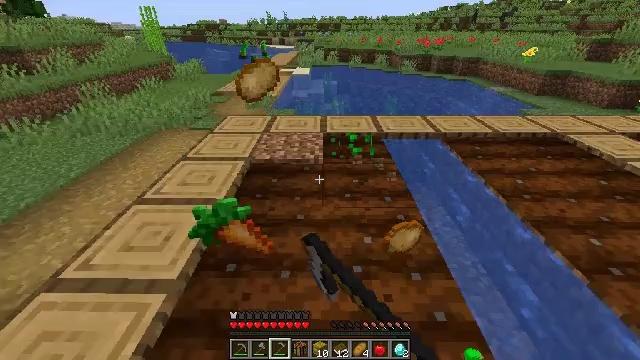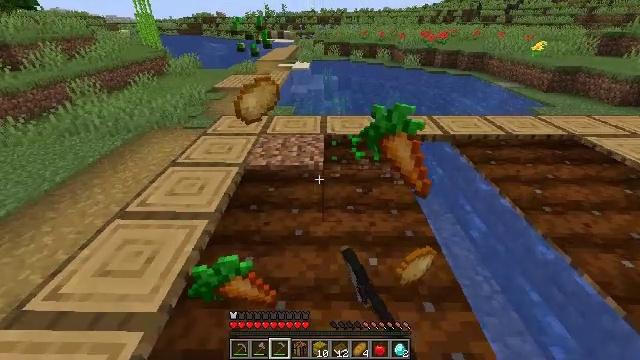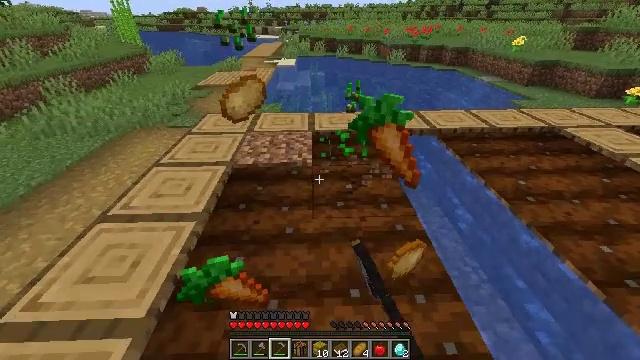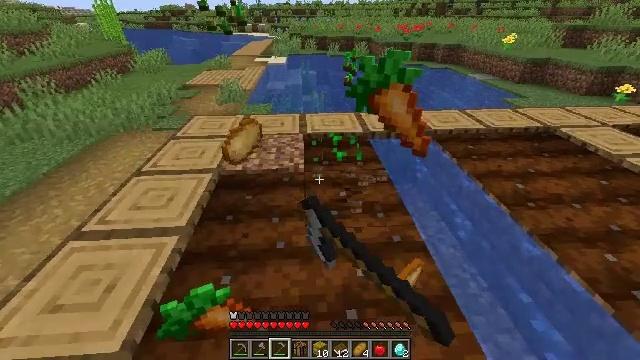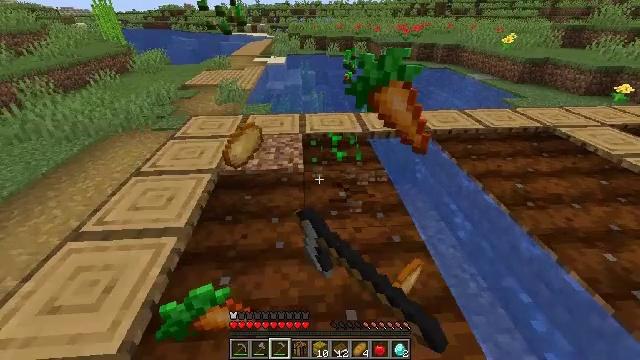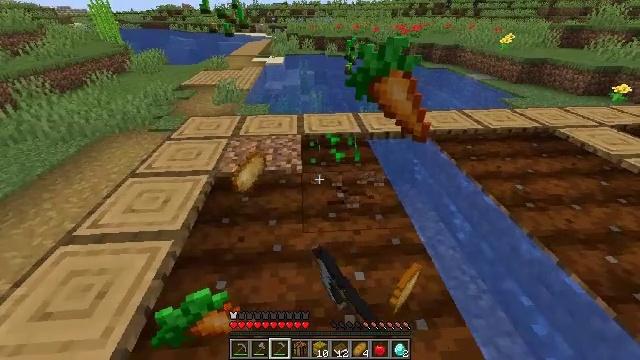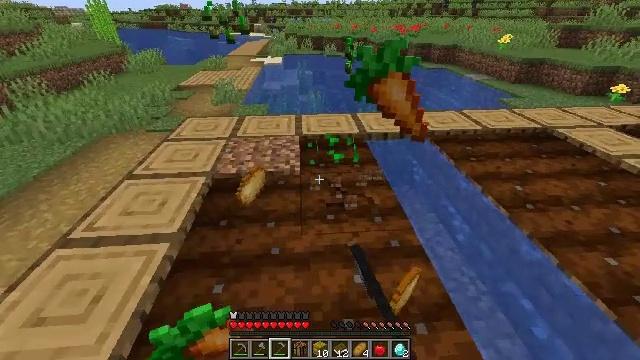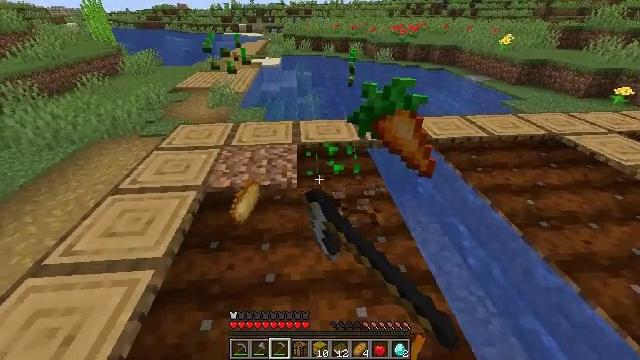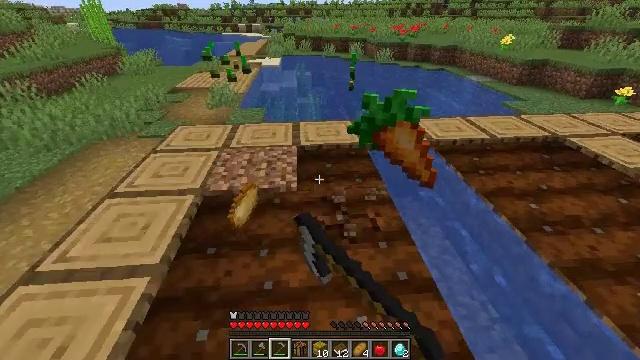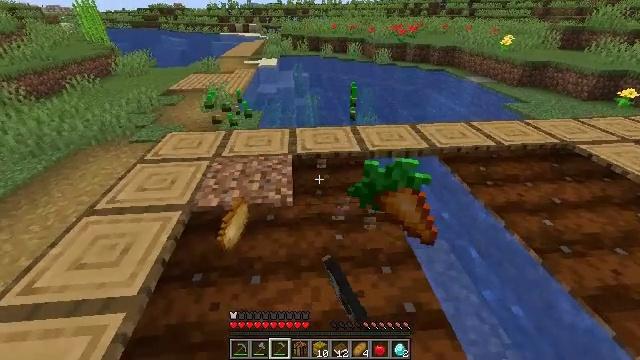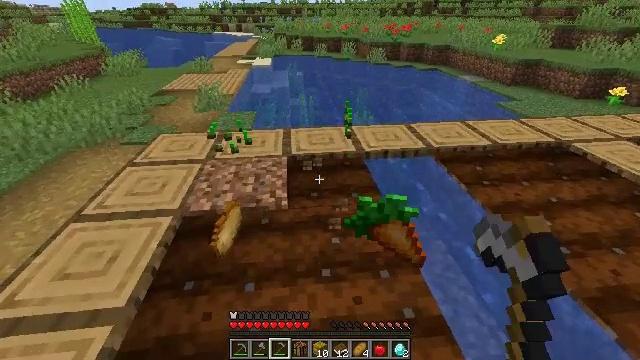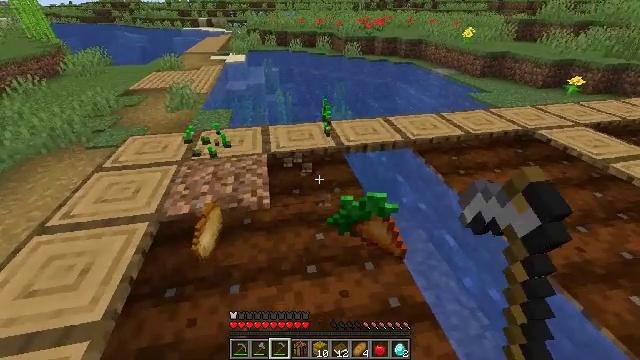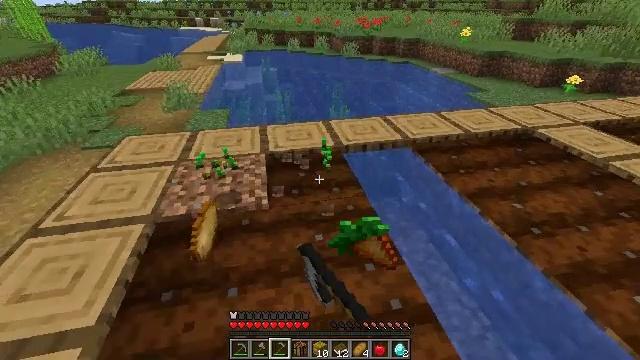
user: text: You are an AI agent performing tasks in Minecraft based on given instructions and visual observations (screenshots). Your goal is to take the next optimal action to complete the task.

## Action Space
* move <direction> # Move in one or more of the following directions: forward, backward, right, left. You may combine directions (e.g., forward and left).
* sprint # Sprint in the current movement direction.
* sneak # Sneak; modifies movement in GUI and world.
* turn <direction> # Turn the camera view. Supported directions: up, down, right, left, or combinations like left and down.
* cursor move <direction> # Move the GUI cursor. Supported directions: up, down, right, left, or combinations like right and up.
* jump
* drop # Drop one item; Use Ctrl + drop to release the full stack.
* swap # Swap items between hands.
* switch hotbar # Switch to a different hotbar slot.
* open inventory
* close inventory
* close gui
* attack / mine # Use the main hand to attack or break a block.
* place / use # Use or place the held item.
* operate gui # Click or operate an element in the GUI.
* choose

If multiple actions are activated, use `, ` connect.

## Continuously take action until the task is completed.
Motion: motion action
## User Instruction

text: Break the mature wheat plants.
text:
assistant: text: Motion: move forward, attack / mine
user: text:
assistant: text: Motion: turn right, attack / mine
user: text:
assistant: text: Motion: turn right, attack / mine
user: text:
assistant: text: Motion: attack / mine
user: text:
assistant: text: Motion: attack / mine
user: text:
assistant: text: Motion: move forward, attack / mine
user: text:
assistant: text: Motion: move forward, attack / mine
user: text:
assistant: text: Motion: move forward, attack / mine
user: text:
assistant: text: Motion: attack / mine
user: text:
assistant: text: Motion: turn right, attack / mine
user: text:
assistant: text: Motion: turn right, attack / mine
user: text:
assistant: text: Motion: attack / mine
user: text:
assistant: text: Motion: attack / mine